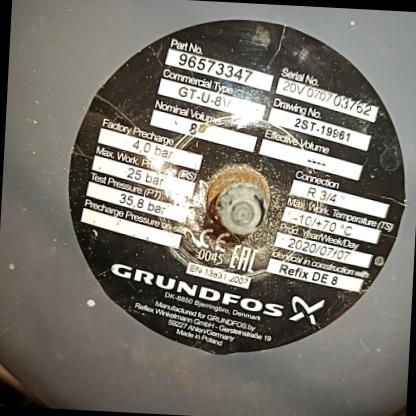
Klasa: tabliczka-znamionowa